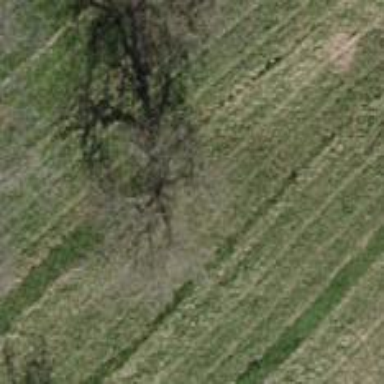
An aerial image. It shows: Agricultural area with deciduous broadleaved trees.